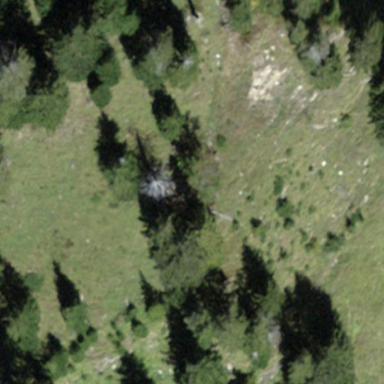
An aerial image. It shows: Forest area.